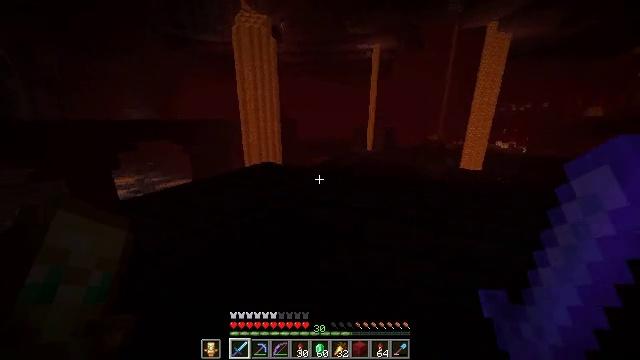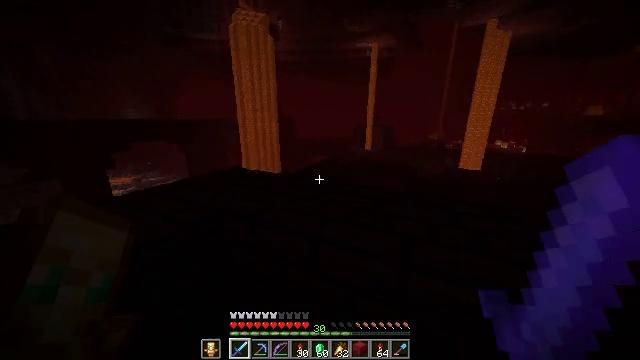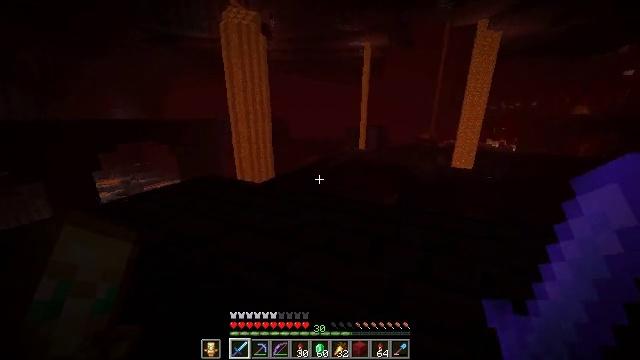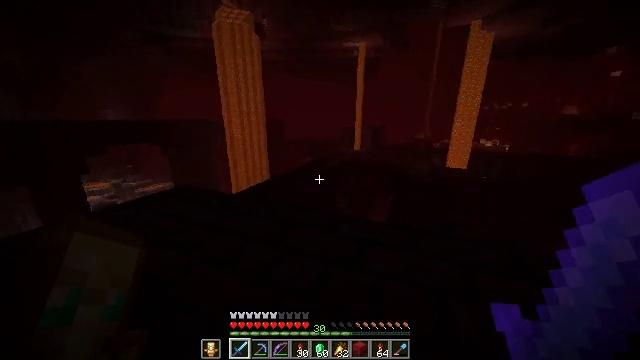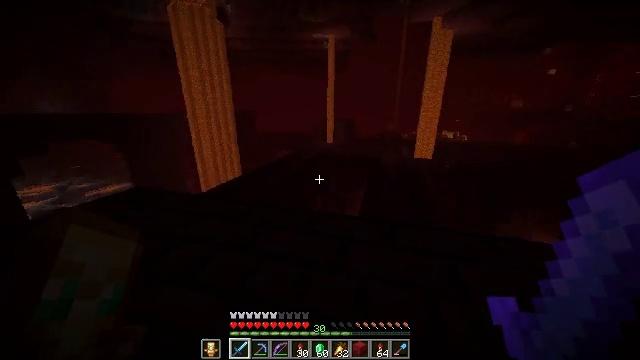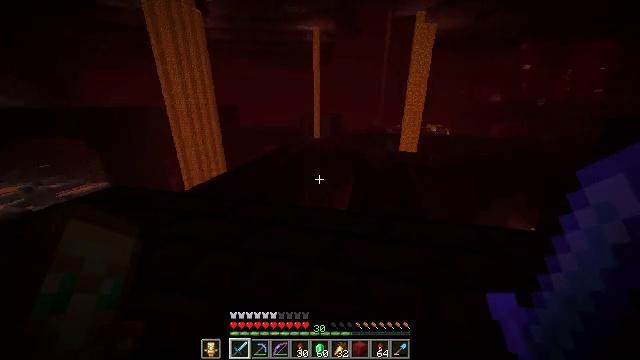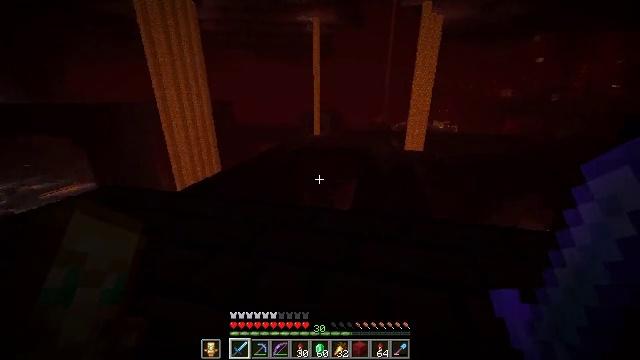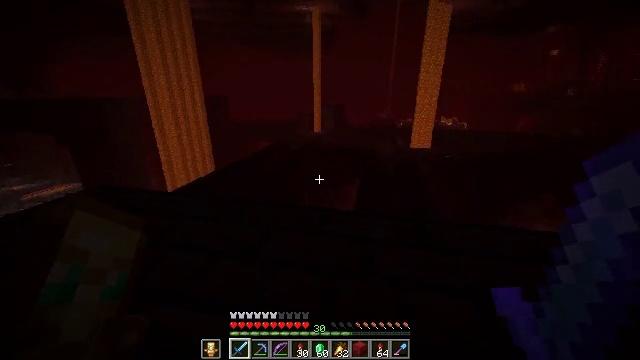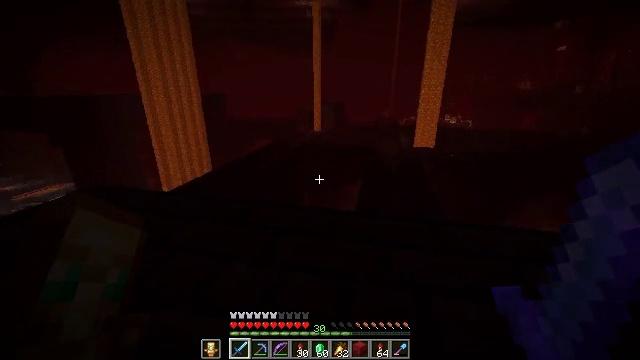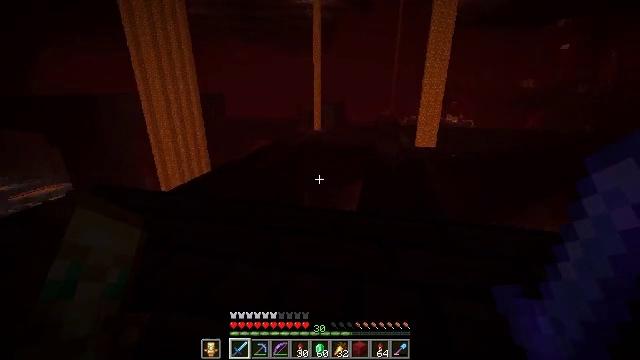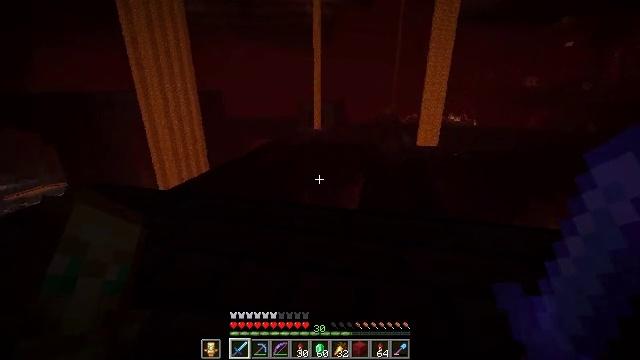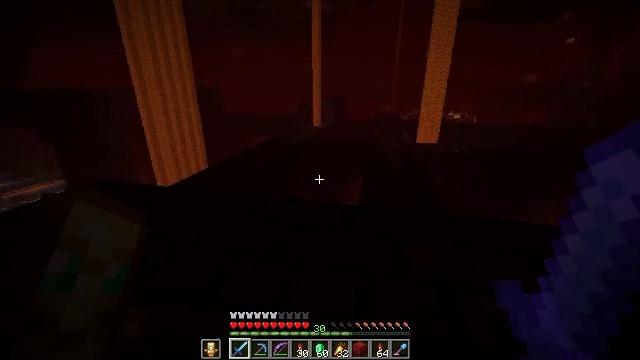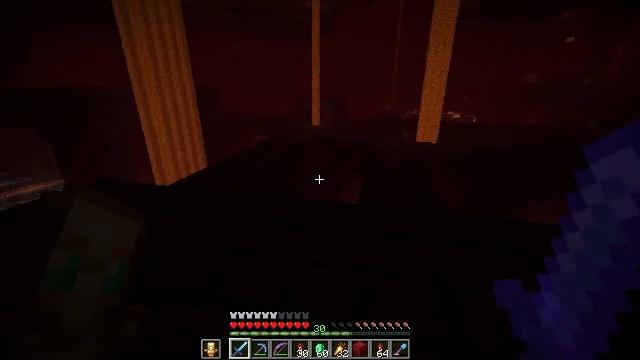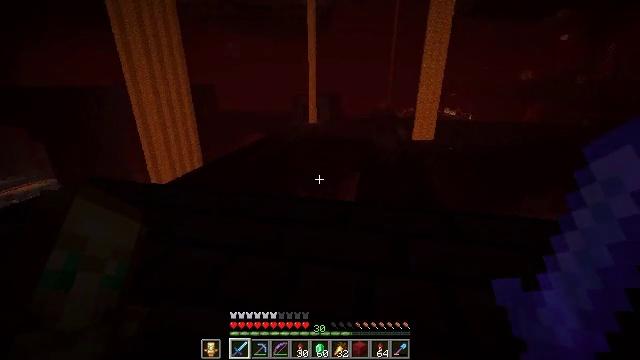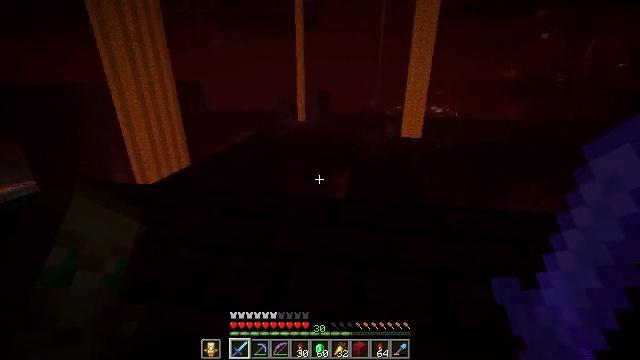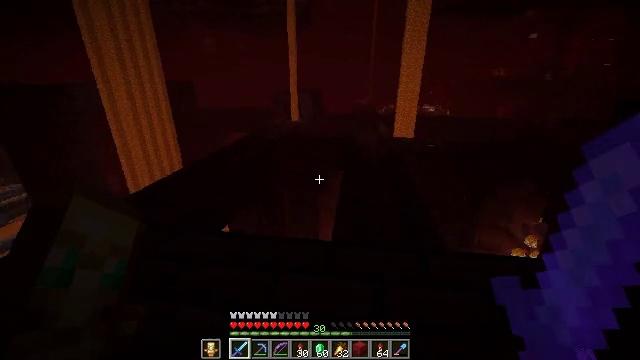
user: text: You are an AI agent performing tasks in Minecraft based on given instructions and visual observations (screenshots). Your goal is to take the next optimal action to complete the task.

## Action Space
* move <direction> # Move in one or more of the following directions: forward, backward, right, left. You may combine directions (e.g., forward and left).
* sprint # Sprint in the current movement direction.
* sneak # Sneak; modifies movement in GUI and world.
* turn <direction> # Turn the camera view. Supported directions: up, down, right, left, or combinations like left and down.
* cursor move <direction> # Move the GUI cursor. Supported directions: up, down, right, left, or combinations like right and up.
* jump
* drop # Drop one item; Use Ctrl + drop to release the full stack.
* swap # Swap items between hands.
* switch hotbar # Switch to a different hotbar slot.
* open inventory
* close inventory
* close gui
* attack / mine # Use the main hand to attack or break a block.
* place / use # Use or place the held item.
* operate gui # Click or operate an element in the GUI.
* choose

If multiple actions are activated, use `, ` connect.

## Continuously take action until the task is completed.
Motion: motion action
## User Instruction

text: Harvest nether bricks from a structure.
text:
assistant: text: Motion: move forward and move right, sprint
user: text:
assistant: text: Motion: move forward, sprint, turn right
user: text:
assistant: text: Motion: move forward, sprint, turn right
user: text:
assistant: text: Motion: move forward, sprint, turn right and down
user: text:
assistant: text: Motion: move forward, sprint, turn right and down
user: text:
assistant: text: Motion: move forward
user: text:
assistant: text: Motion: move forward
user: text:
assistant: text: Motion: move forward
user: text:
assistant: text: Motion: no_op
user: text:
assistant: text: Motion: no_op
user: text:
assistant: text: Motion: no_op
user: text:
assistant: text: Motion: no_op
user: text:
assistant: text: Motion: no_op
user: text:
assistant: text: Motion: turn right
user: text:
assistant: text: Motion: move forward, turn right, jump
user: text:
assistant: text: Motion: move forward, turn right and down, jump
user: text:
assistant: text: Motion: move forward, turn right and down, jump
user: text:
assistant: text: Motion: move forward, turn right and down, jump
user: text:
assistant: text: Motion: move forward, sprint, turn right
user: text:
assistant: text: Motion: move forward, sprint, turn right and up
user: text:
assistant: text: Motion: move forward, sprint, turn right and up
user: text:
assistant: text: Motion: move forward, sprint, turn right
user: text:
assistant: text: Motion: move forward, sprint
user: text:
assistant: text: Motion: move forward, sprint
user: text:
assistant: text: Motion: move forward, sprint
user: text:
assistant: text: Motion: move forward, sprint
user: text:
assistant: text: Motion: move forward, sprint
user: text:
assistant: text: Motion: move forward, sprint
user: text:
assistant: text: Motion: move forward, sprint
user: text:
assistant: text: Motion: move forward, sprint